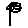
Label: flower